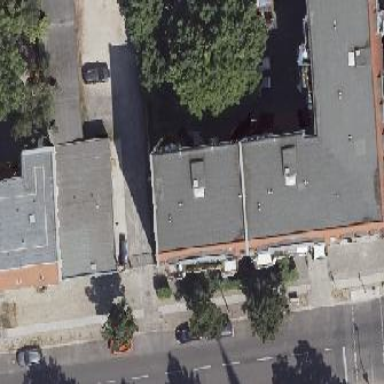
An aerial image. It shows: Saltbox shaped roof on apartment building.